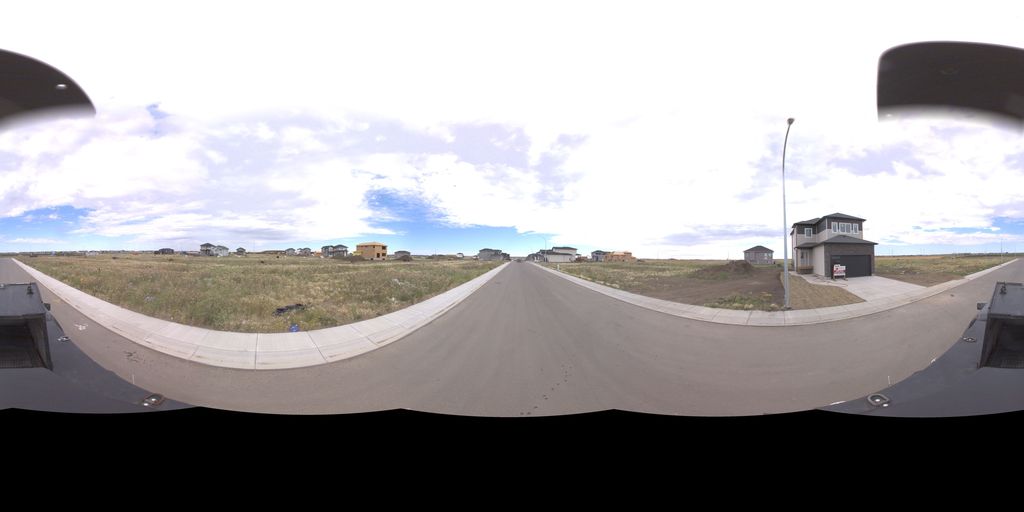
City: saskatoon